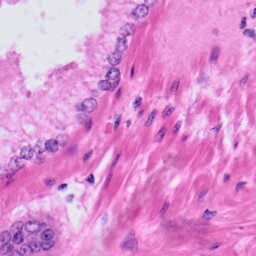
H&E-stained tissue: Prostate